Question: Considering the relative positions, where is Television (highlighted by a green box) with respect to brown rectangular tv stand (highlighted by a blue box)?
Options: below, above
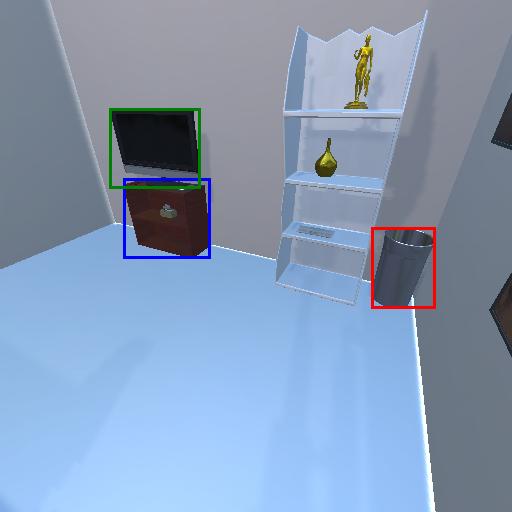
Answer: below